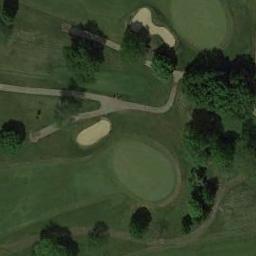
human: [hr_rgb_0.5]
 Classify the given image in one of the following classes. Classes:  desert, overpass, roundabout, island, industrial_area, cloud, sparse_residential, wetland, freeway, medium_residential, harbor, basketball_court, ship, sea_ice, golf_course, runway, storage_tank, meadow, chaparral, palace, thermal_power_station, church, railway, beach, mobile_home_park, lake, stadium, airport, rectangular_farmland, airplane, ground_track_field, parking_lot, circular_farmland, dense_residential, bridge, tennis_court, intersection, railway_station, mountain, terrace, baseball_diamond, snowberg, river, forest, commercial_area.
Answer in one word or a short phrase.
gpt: golf_course